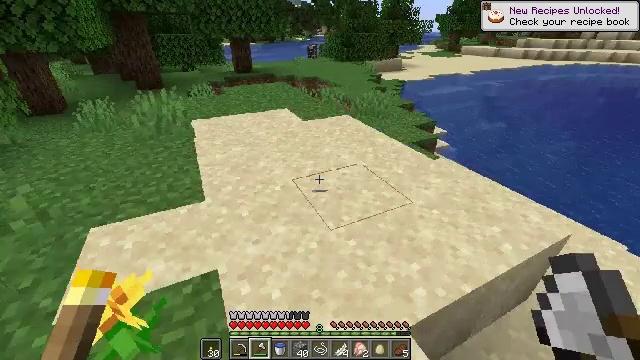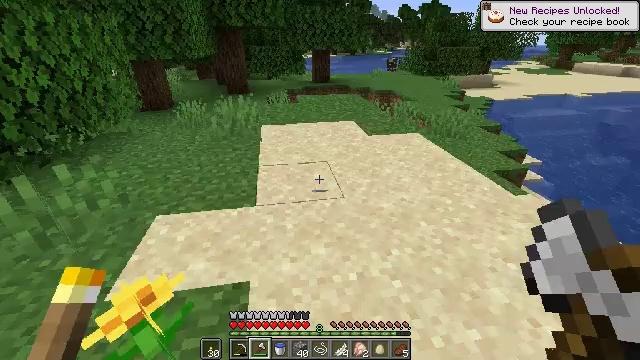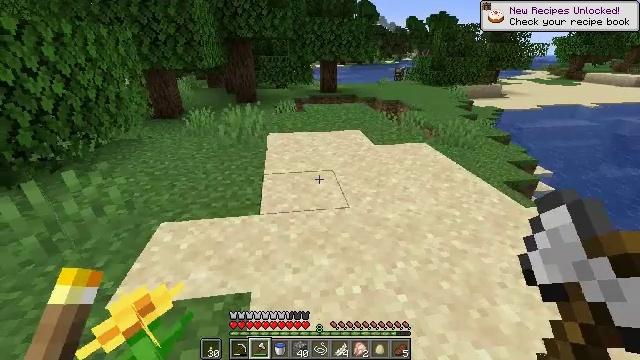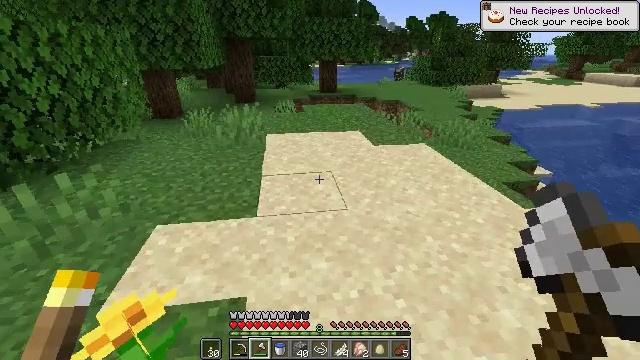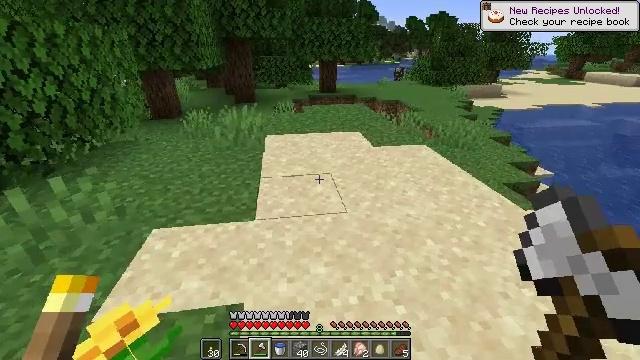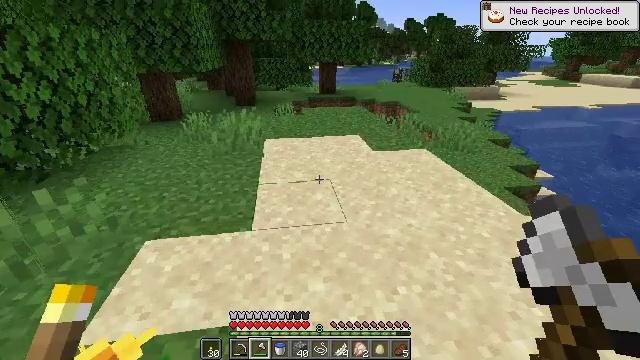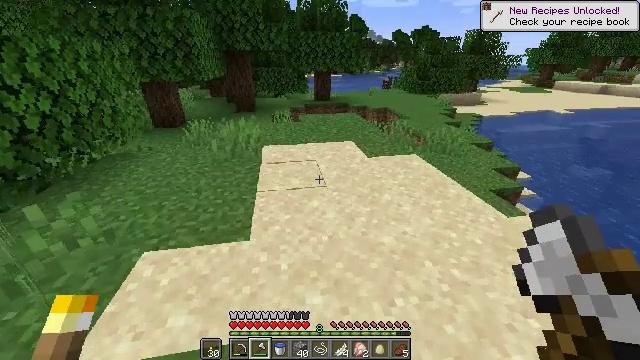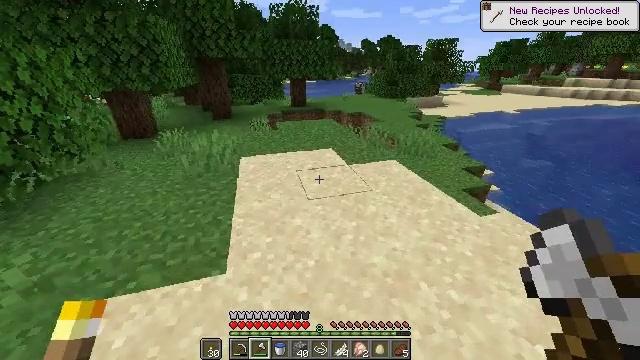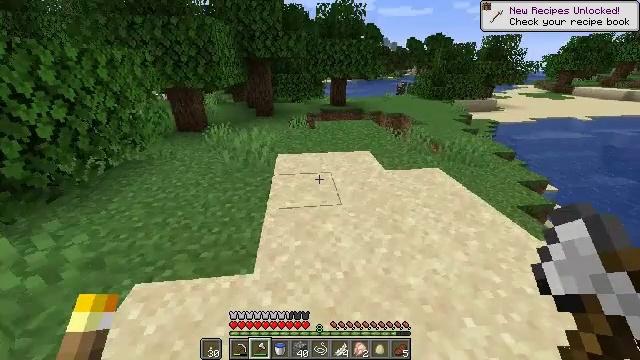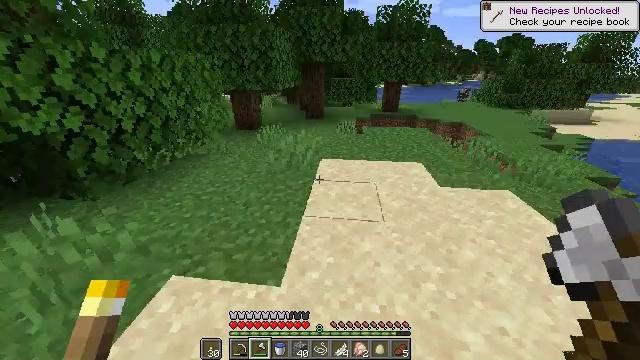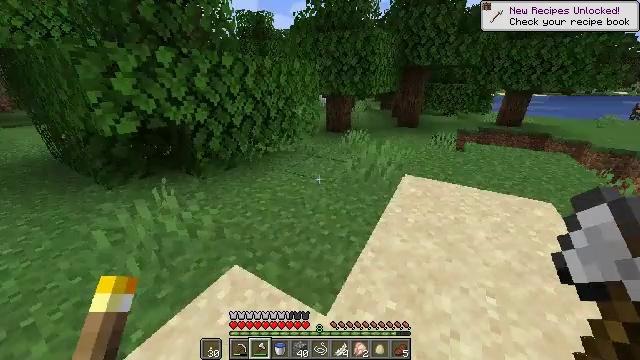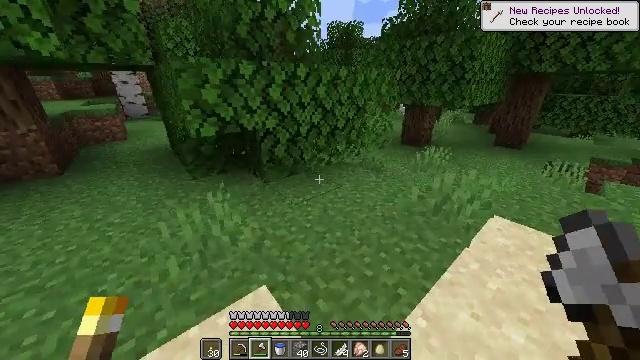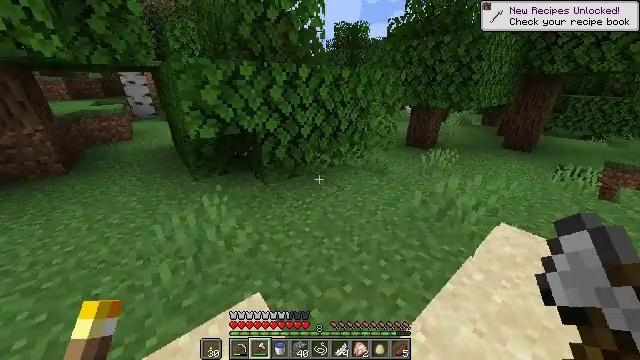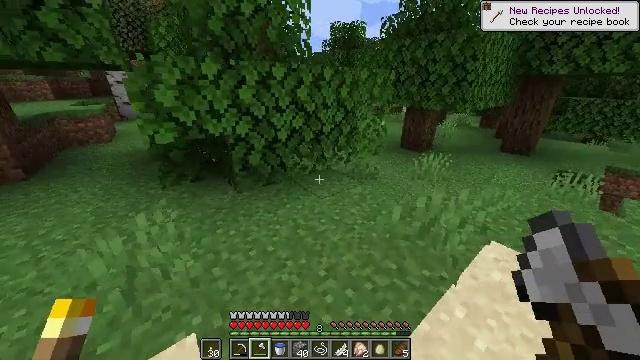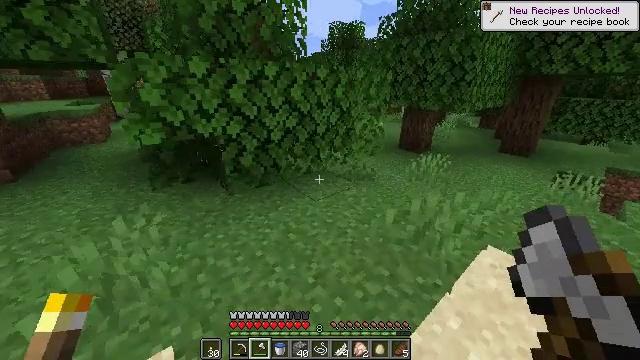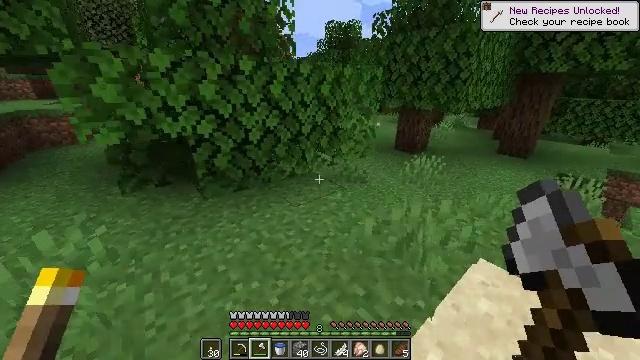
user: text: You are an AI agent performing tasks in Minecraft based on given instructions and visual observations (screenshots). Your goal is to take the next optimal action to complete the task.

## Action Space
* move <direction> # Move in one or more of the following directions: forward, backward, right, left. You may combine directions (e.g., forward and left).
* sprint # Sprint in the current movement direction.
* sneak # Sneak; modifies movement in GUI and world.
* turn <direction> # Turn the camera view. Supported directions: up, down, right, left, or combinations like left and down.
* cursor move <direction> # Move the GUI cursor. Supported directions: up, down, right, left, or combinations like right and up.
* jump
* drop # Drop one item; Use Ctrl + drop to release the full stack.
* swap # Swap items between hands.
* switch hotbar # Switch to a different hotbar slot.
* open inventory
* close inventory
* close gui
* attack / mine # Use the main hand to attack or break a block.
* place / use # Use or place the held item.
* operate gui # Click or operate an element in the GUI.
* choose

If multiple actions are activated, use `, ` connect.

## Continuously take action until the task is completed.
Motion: motion action
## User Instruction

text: Kill mobs.
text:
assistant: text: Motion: turn left and up
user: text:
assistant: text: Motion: turn left and up
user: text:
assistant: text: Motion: sprint
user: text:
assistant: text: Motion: move forward, sprint
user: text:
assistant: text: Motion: move forward, sprint
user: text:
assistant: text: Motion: move forward, sprint, turn right
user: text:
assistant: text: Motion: move forward, sprint, turn right
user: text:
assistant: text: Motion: move forward, sprint, turn left
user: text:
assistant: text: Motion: move forward, sprint, turn left
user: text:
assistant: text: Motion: move forward, sprint, turn left and up
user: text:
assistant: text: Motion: move forward and move right, sprint, turn left and up
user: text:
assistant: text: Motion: move forward and move right, sprint, turn left
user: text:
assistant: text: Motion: move forward and move right, sprint
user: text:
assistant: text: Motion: move forward and move right, sprint
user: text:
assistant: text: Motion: move forward and move right, sprint
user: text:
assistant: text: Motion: move forward and move right, sprint
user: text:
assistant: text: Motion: move forward and move right, sprint
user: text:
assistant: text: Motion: move forward and move right, sprint
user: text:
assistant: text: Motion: move forward and move right, sprint, turn right and up
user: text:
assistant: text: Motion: move forward and move right, sprint, turn right
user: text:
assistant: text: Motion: move forward and move right, sprint, turn right
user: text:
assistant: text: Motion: move forward, sprint, turn right
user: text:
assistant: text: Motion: move forward, sprint, turn right
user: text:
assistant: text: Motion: move forward and move left, sprint
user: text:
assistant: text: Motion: move forward and move left, sprint
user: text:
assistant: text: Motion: move forward and move left, sprint
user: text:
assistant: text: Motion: move forward and move left, sprint
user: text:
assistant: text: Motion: move forward and move left, sprint
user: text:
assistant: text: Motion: move forward and move left, sprint
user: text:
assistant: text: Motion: move forward and move left, sprint